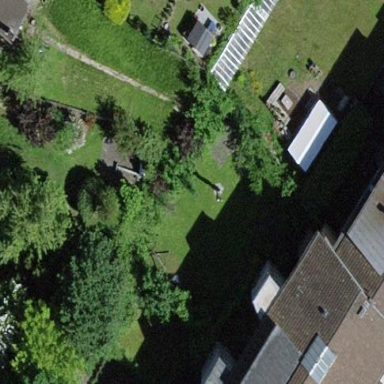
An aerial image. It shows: Garden area designated for leisure land.